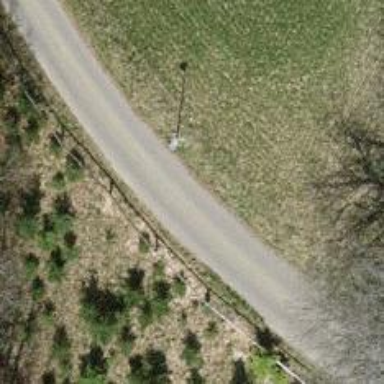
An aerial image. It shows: Unclassified paved road.